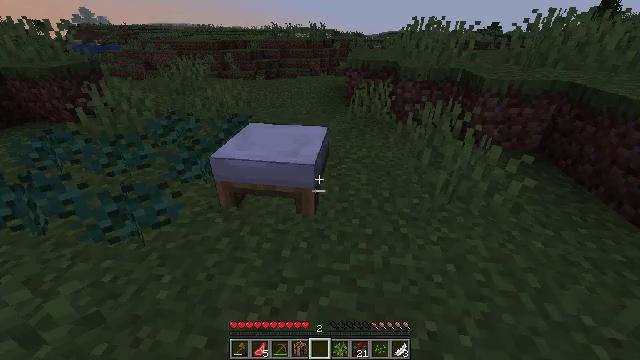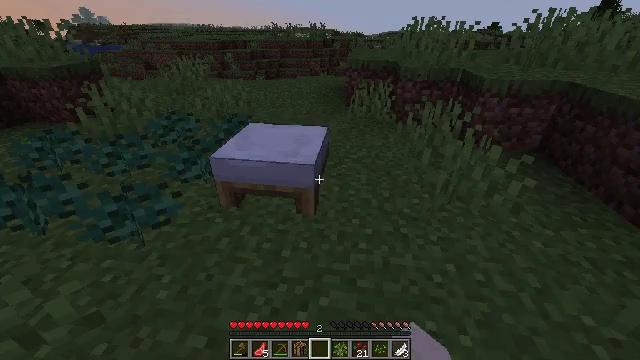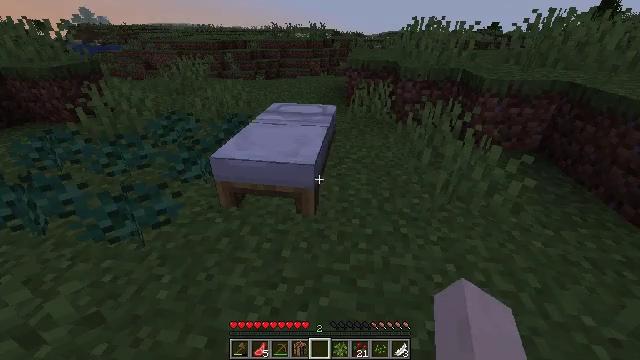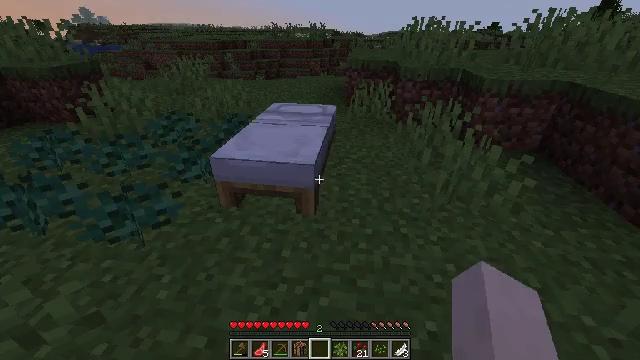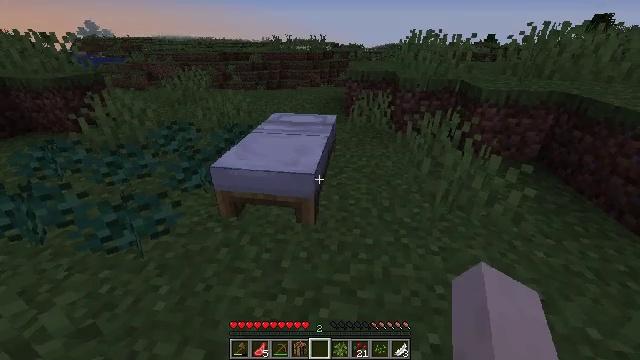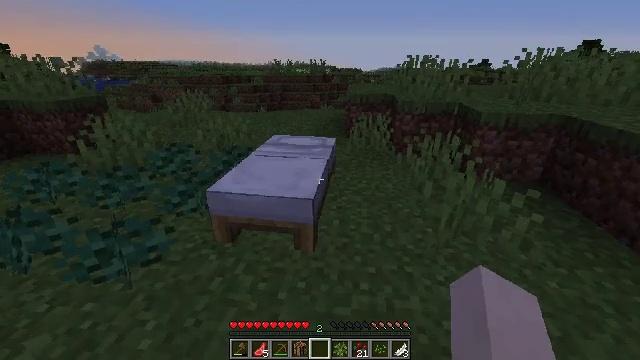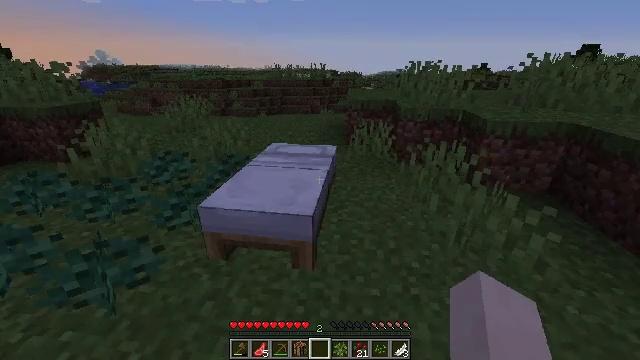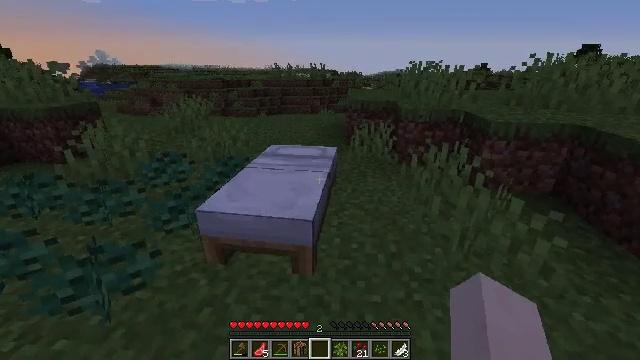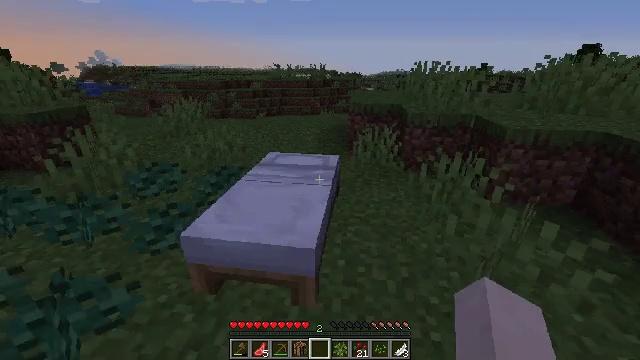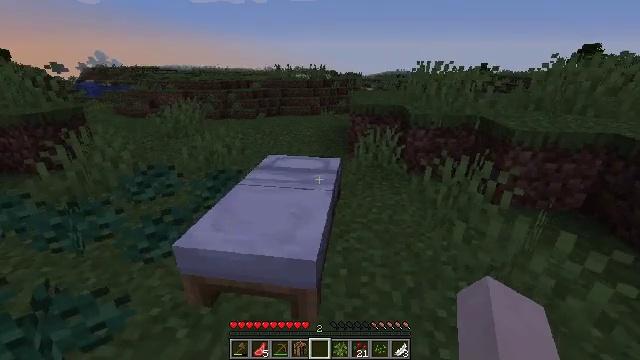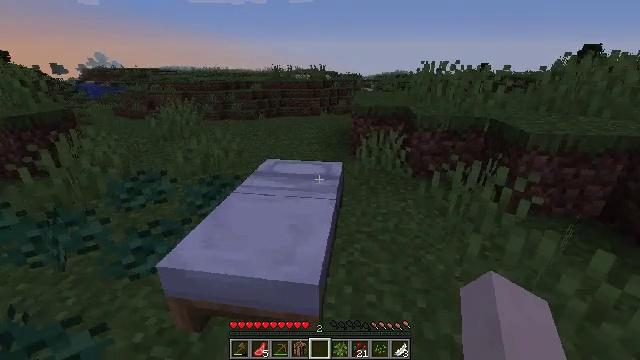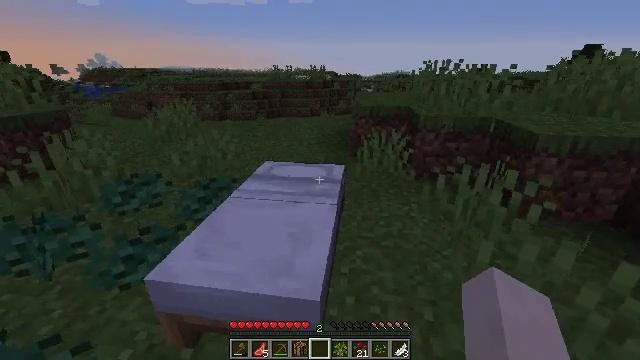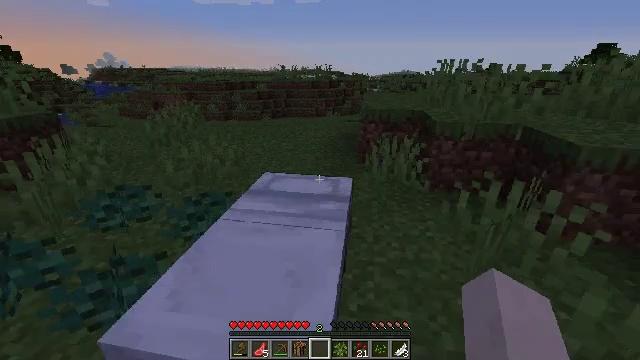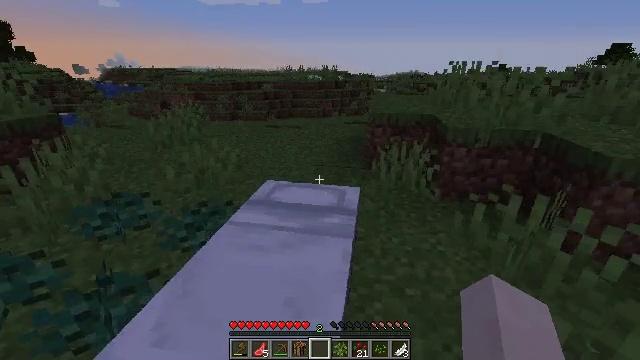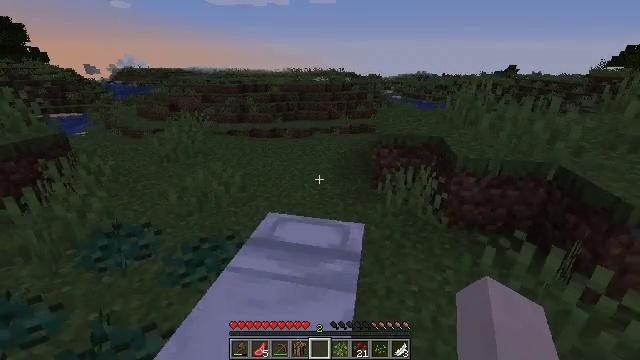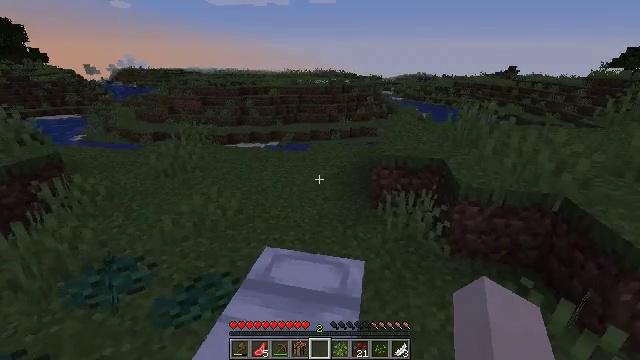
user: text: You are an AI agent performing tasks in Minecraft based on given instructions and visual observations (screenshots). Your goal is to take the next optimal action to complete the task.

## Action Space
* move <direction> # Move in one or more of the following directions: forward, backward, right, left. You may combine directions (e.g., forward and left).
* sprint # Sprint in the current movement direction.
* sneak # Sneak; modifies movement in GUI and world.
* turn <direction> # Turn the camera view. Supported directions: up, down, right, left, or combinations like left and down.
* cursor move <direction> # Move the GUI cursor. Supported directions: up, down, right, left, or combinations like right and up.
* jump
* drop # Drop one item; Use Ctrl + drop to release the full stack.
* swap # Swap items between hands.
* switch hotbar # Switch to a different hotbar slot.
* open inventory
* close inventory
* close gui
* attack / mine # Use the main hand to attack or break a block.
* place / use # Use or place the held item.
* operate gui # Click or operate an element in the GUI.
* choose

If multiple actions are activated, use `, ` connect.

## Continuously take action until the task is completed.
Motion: motion action
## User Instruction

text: Break the white bed to relocate it.
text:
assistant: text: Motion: no_op
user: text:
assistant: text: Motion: no_op
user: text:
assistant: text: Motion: no_op
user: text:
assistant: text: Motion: turn up
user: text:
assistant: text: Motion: move forward, turn up
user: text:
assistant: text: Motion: move forward
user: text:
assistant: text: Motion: move forward
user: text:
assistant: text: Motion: move forward
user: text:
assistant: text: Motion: move forward
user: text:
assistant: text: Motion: move forward
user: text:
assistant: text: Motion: move forward
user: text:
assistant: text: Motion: move forward, turn left
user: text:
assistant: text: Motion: move forward, turn left
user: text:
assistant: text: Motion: move forward, turn left, jump
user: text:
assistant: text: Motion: move forward, jump
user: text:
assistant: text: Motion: move forward, jump
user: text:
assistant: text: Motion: move forward, jump
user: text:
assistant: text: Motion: move forward
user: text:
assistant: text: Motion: move forward
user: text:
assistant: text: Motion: move forward
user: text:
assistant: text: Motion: move forward
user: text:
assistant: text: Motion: move forward
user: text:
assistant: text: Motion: move forward
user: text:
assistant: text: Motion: move forward and move right
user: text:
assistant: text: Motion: move forward and move right
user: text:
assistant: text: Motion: move forward and move right, turn left
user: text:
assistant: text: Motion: move forward and move right, turn left
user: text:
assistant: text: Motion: move forward and move right, turn left
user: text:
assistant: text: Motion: move forward and move right, turn left and down
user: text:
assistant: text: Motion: move forward and move right, turn left